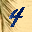
Label: 4